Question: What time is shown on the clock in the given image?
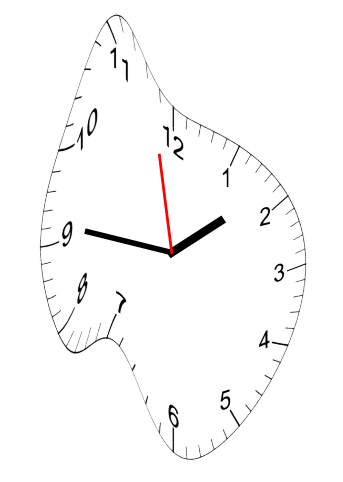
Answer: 01:45:58